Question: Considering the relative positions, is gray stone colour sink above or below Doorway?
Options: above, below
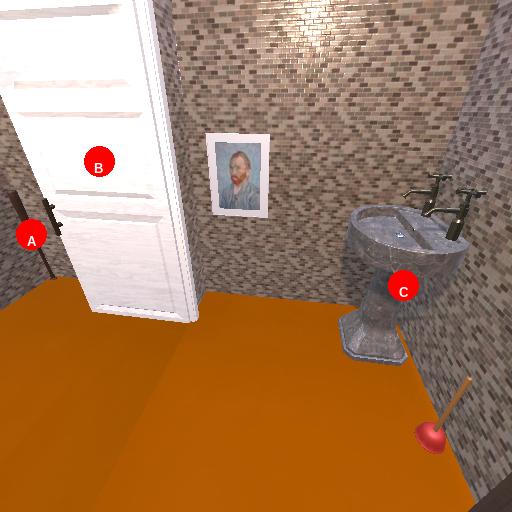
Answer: above